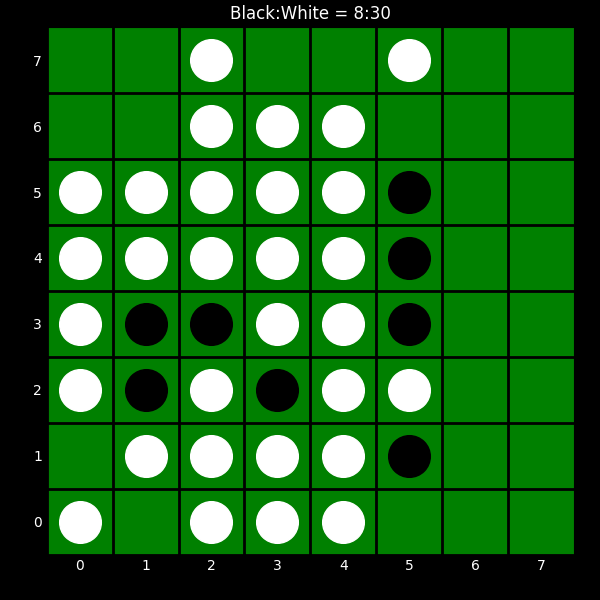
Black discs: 8
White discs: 30